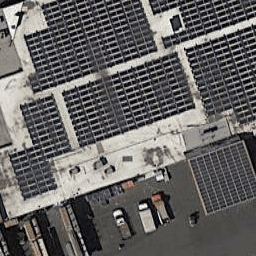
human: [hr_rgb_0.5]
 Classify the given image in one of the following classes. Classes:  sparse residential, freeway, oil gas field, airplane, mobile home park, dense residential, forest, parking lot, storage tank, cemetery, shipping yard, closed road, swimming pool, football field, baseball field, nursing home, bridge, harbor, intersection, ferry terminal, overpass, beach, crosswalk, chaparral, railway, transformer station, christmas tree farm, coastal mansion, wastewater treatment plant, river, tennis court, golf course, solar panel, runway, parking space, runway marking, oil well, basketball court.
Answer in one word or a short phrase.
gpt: solar panel